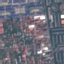
Land use / land cover class: Residential